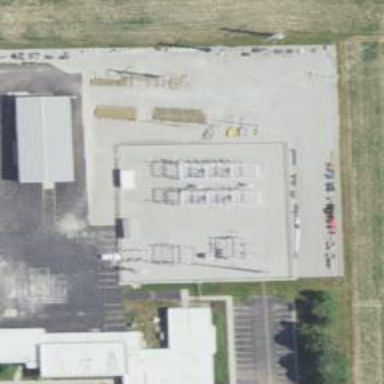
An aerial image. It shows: Distribution level power substation enclosed by fence.